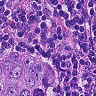
Metastatic tissue present: no